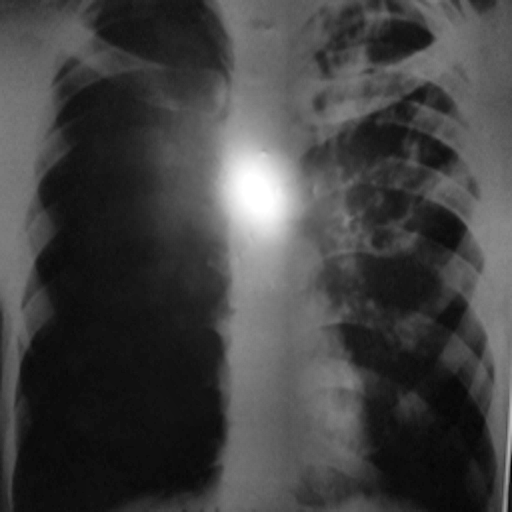
Finding: TUBERCULOSIS